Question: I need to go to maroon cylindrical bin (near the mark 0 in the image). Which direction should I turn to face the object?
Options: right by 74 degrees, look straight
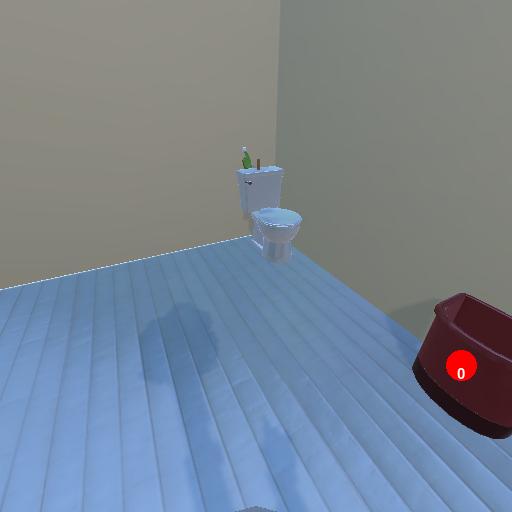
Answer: right by 74 degrees